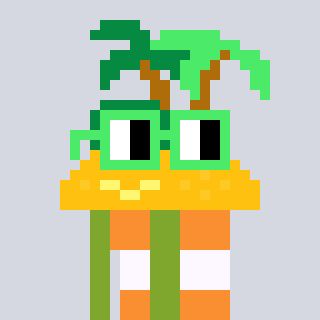
a pixel art character with square light green glasses, a island-shaped head and a slimegreen-colored body on a cool background